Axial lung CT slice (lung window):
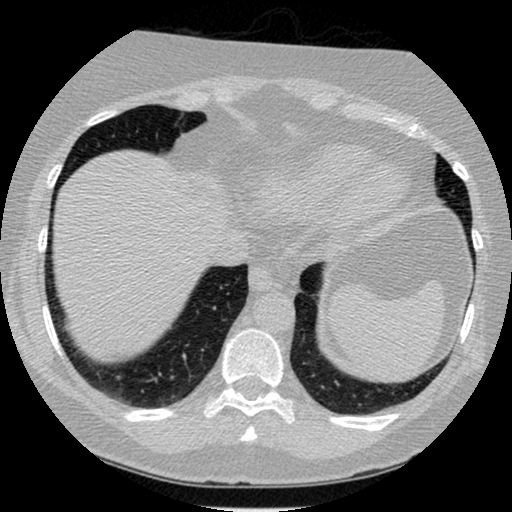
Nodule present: no